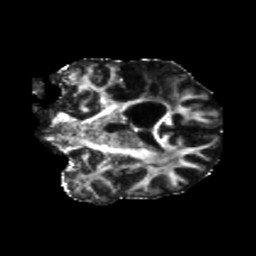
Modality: FA
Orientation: coronal
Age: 42
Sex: male
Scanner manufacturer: siemens
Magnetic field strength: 3 T
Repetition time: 5.25 s
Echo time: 0.08 s